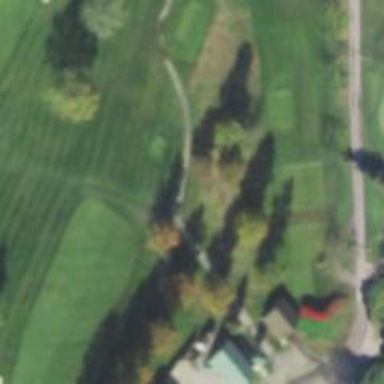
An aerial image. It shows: Path for both roads and golfers.